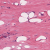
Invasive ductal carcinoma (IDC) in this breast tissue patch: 0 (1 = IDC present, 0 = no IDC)